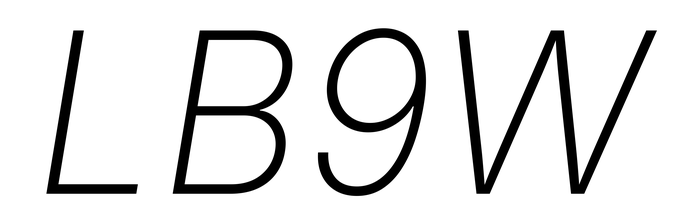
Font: Inter-Italic_ExtraLight_Italic